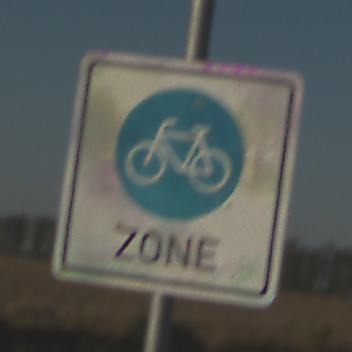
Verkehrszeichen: BeginnFahrradzone
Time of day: SunriseSunset
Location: Outdoor (Nature)
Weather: Clear
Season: NotSpecified
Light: Natural